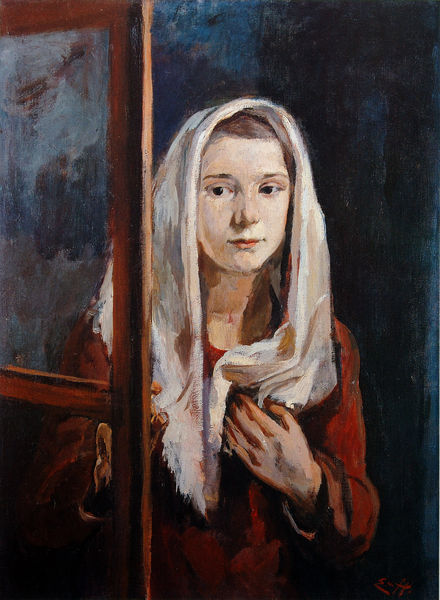
Titel: Mädchen an der Türe
Künstler: Emilia von Hallavanya
Standort: München
Institution: Bayerische Staatsgemäldesammlungen
Schlagwörter: blau, dunkel, hand, haut, schatten, weiß, mädchen, braun, brust, fenster, frau, glas, grau, hell, kleid, licht, nase, raum, schwarz, tür, blick, rot, tuch, augen, blass, rahmen, bildnis, hände, portrait, porträt, haare, prtrait, angst, kopftuch, kälte, scheibe, glasscheibe, bleich, holzfenster, fensterflügel, öffnen, holztür